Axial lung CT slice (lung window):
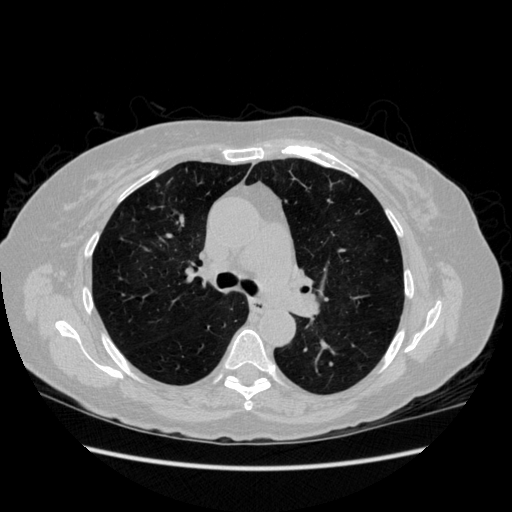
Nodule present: no